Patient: sex M, age 22
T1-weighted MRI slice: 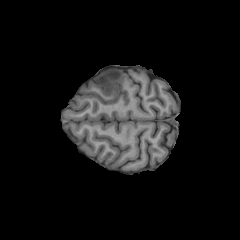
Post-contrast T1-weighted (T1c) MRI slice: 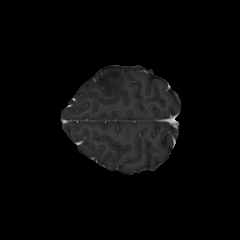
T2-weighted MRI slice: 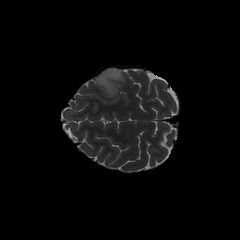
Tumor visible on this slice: yes
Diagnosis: Astrocytoma, IDH-mutant
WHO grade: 2